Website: lowes
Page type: customer-info-address
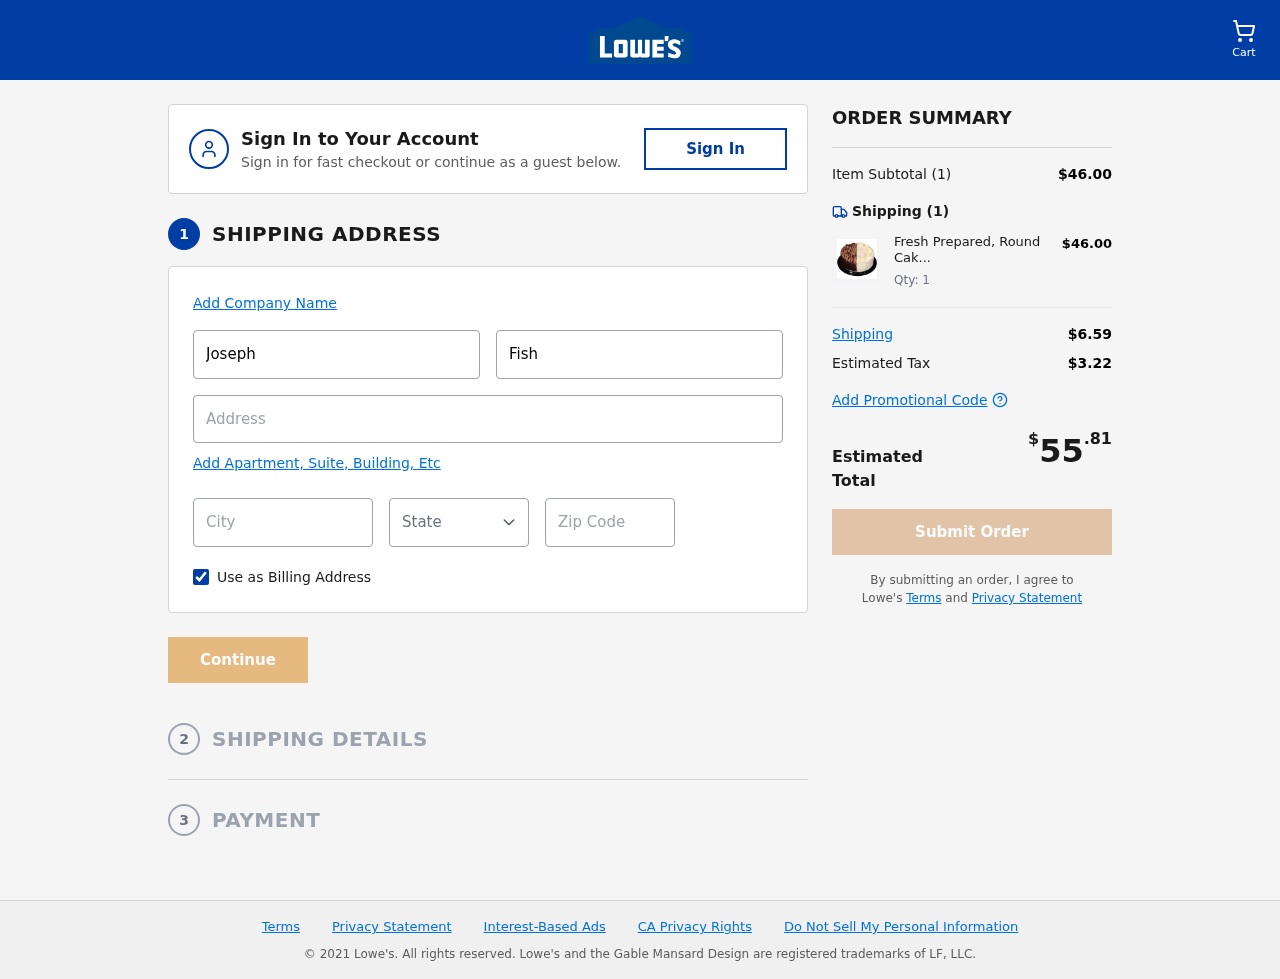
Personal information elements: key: PII_CITY
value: Woodsview
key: PII_FIRSTNAME
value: Joseph
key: PII_LASTNAME
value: Fisher
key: PII_POSTCODE
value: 47186
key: PII_STATE_ABBR
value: GA
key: PII_STREET
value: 879 Collins Falls Apt. 065
Product elements: key: PRODUCT1_NAME
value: Fresh Prepared, Round Cake, Double Layer, Black & White, 42 Oz
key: PRODUCT1_PRICE
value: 46
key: PRODUCT1_QUANTITY
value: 1
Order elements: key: ORDER_NUM_ITEMS
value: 1
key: ORDER_SUBTOTAL
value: $46.00
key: ORDER_NUM_ITEMS2
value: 1
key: ORDER_SHIPPING_COST
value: $6.59
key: ORDER_TAX
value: $3.22
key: ORDER_TOTAL
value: $55.81